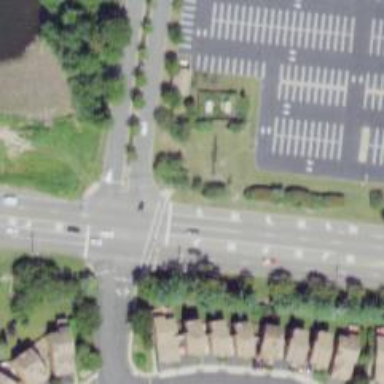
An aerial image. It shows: Uncontrolled footway crossing marked with lines.